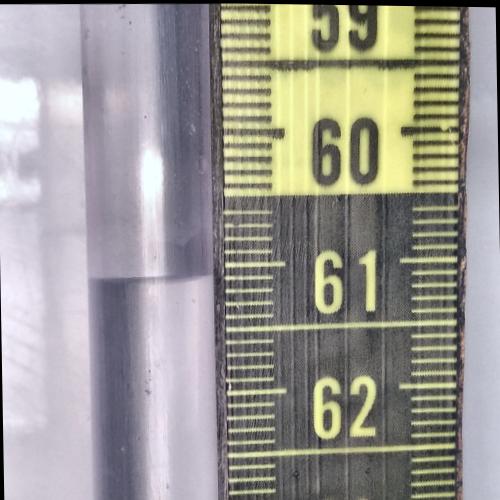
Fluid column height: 61.1 cm